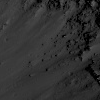
Atmospheric dust classification: not_dusty